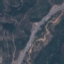
Land use / land cover class: Highway